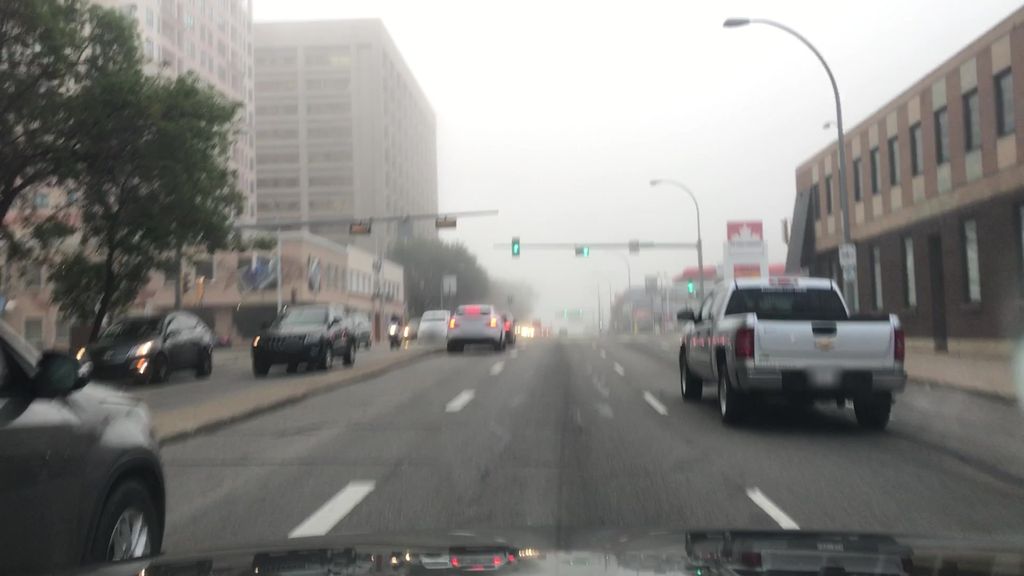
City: edmonton